Question: I have an array of States, and what I'm trying to do is categorize them by first letter and then display the groups. I have it almost working properly, there's one final problem:

Instead of each state being in it's own gray box, I want all of the states in a single box separated by comma. This is my code:
'''
<?
$lastChar = '';
sort($state_list, SORT_STRING | SORT_FLAG_CASE);
foreach ($state_list as $state) {
$char = $state[0];
echo "<div class="stateTable">";
if ($char !== $lastChar) {
echo "<div class="stateTopRow">" . strtoupper($char) . "</div>";
echo "<div class="clear"></div>";
$lastChar = $char;
}
echo "<div class="stateBody">" . $state . "</div>";
echo "<div class="clear"></div>";
echo "</div>";
}
?>
'''
The issue is that it's looping the entire stateBody div for each individual state. I've tried somehow including stateBody within the if statement, but that breaks the styling entirely (and rightfully so).
Is there some way to include stateBody within the if statement and then add another foreach to loop through the corresponding states? Thank you!
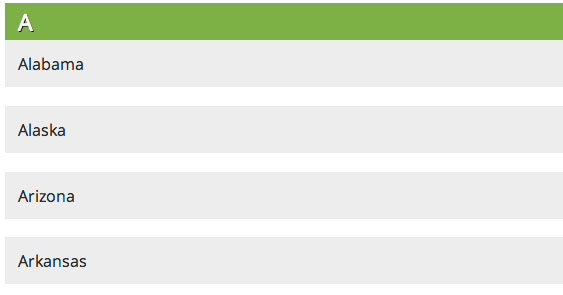
Answer: I would recommend a slightly different approach. Since you ultimately want them all grouped, it would be better to start out by organizing your array accordingly. Loop over it, and create a new array with sub-arrays indexed by the first letter. As you iterate the original array, append to the new one at the index of the appropriate character. It then becomes much easier to loop over it for your output.
It's often a good idea to format your data into the structure you ultimately need from the get-go, allowing you to simplify your output logic later.
'''
// Start by sorting as you already did
sort($state_list, SORT_STRING | SORT_FLAG_CASE);
// Create a new array
$output_array = array();
// Loop over the one you have...
foreach ($state_list as $state) {
$first = strtoupper($state[0]);
// Create the sub-array if it doesn't exist
if (!isset($output_array[$first])) {
$ouput_array[$first] = array();
}
// Then append the state onto it
$output_array[$first][] = $state;
}
'''
The resultant array looks like:
'''
Array
(
[A] => Array
(
[0] => Alabama
[1] => Arkansas
[2] => Alaska
)
[C] => Array
(
[0] => Connecticut
)
)
'''
Now you just need a simple loop and an 'implode()' to produce your output:
'''
// For clarity, I omitted your surrounding <div> markup
// this is just the first letter and the state lists...
foreach($output_array as $state_index => $states) {
// The index is the first letter...
echo "<div class='stateTopRow'>$state_index</div>";
// And the sub-array can be joined with implode()
echo "<div class='stateBody'>" . implode(', ', $states) . "</div>";
}
'''